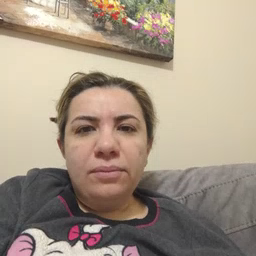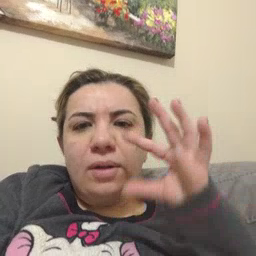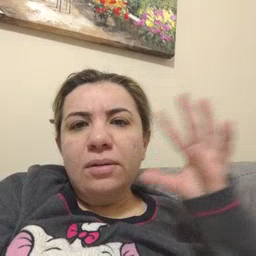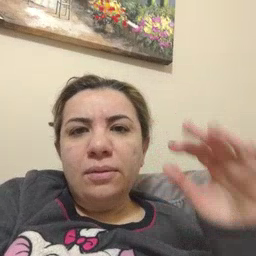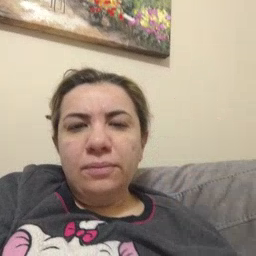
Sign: cat